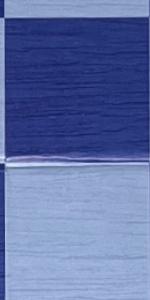
Label: Empty